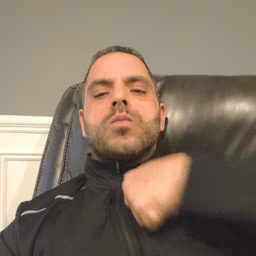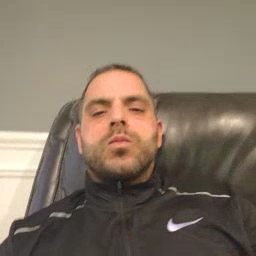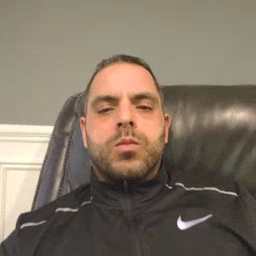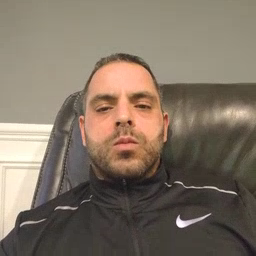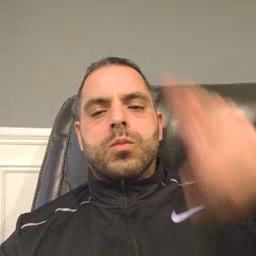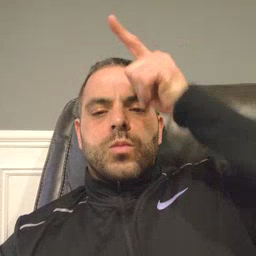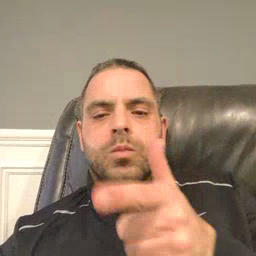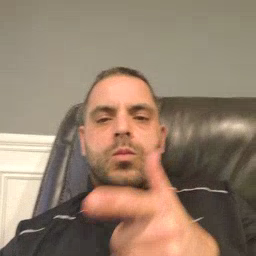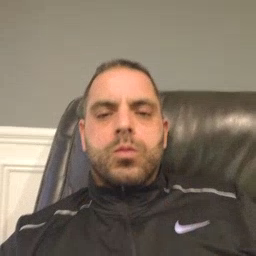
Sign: brother